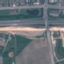
Land use / land cover class: Highway